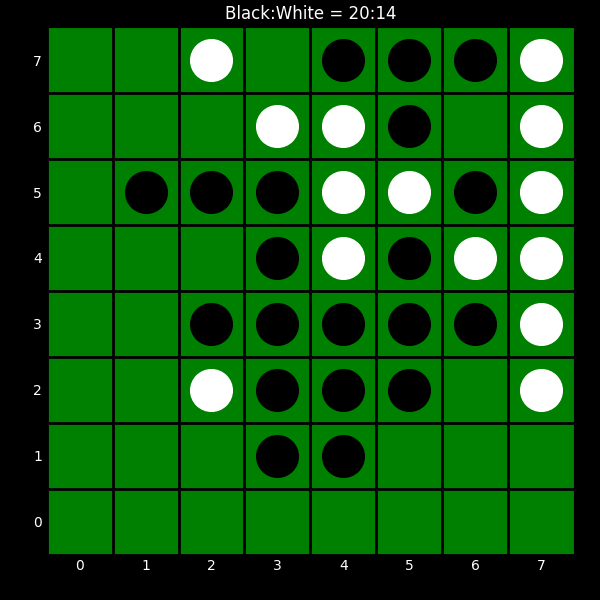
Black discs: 20
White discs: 14